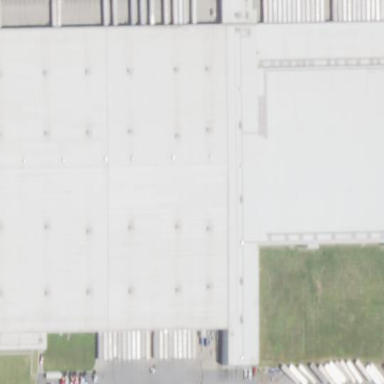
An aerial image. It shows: Warehouse building.